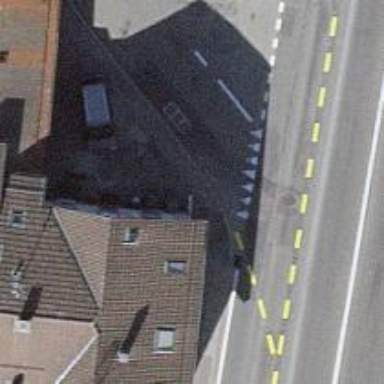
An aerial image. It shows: Sidewalk along the footway.